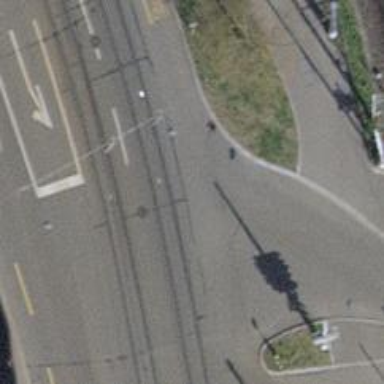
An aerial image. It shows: Tram level crossing on railway.